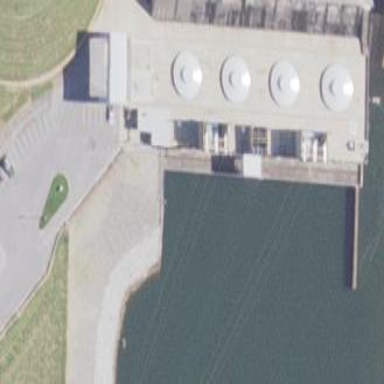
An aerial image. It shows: Power plant.